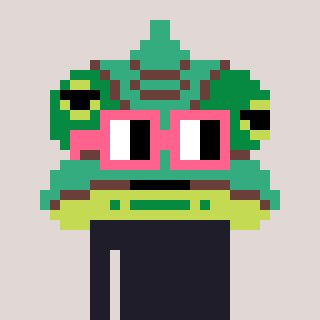
a pixel art character with square pink glasses, a chameleon-shaped head and a peachy-colored body on a warm background